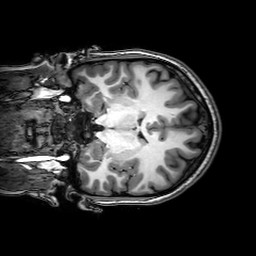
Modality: T1w
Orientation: coronal
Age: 19
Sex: female
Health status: healthy
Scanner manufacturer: philips
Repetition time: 0.008239 s
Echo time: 0.00378 s